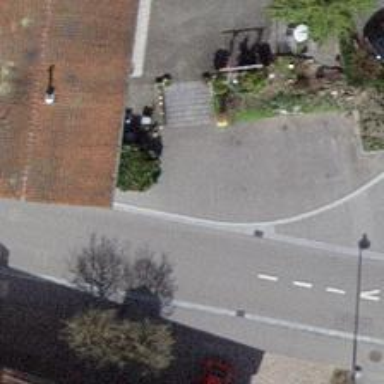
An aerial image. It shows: Post box.